Question: I have a textbox which i applied on it jq wysiwyg:
'''
public static void PopulateWysiwyg(this SafeTextBox tb)
{
string script =
@"
jQuery(document).ready(function()
{
jQuery('#safe_text_box').wysiwyg();
});
";
ScriptManager.RegisterStartupScript(
tb,
tb.GetType(),
tb.ClientID + "_wysiwyg",
script.Replace("safe_text_box", tb.ClientID), true
);
}
'''
When I click a postback button on the form, the wysiwyg js throws an exception:

Any help?
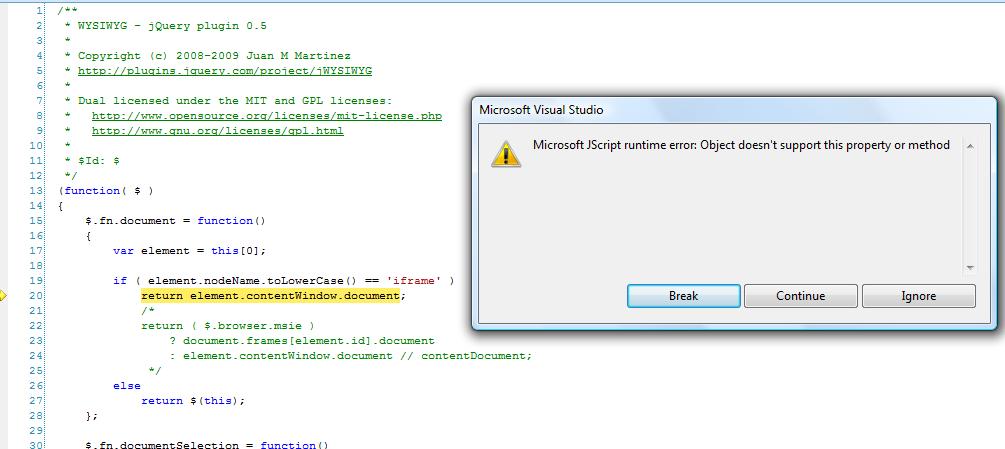
Answer: Do you see the bit of code that is commented out in the wysiwyg plugin. Re-enable that bit of code and take out the return statement above it. That code implements the browser-aware bit that will make the code work in IE.